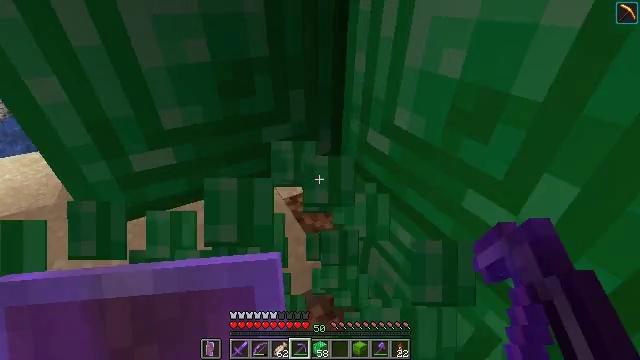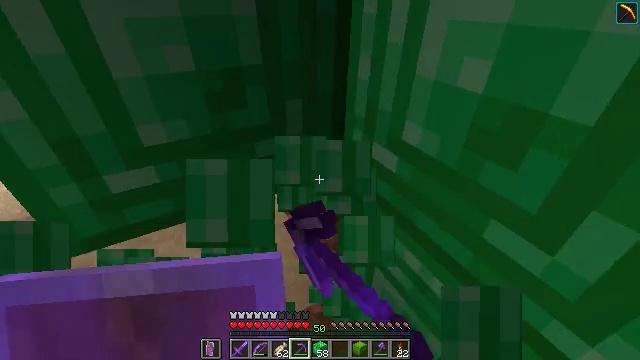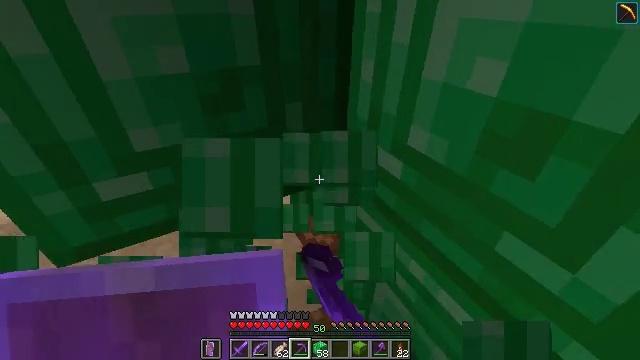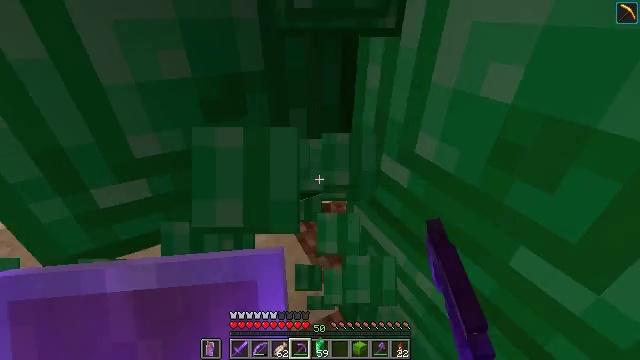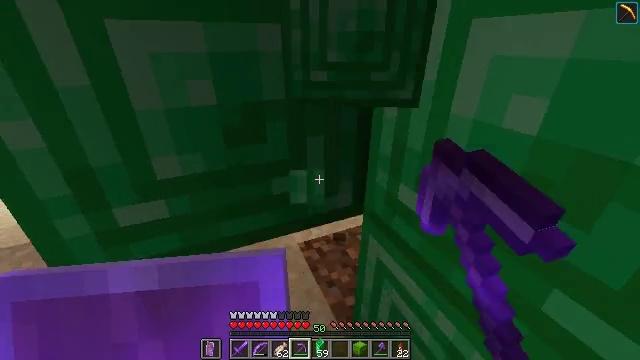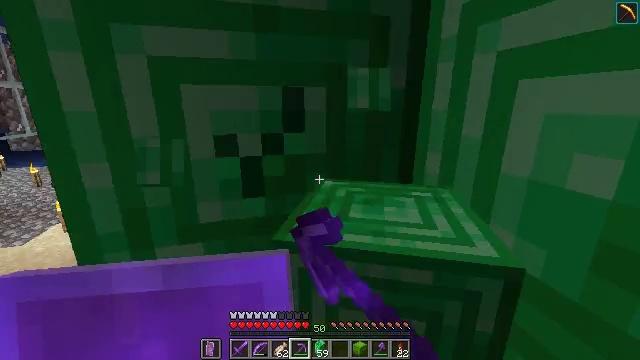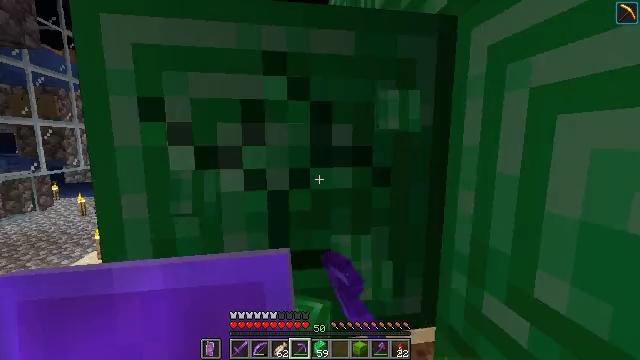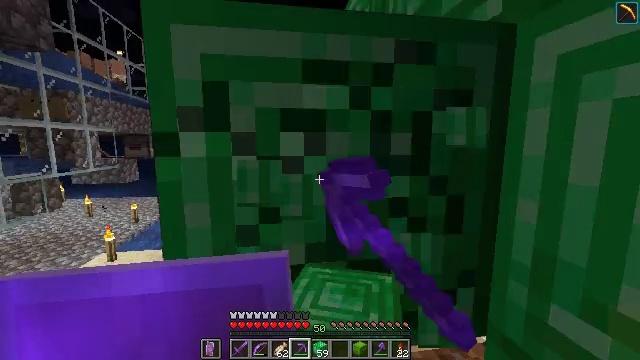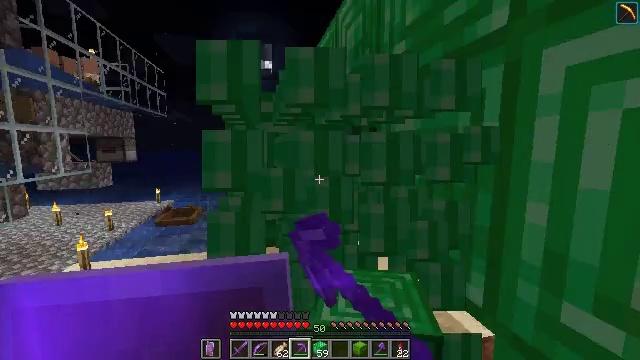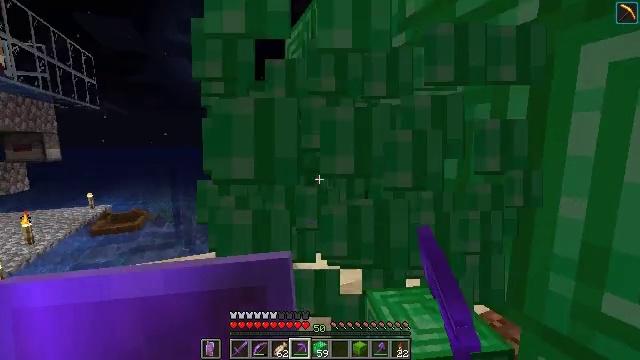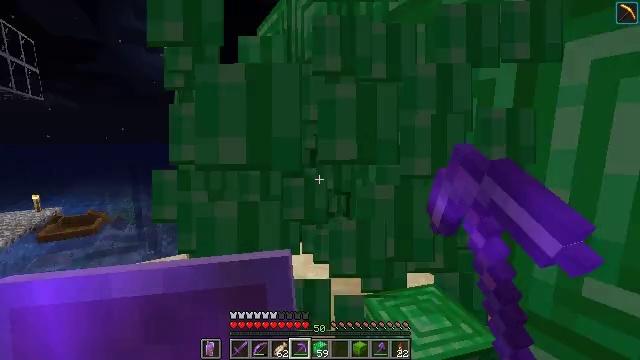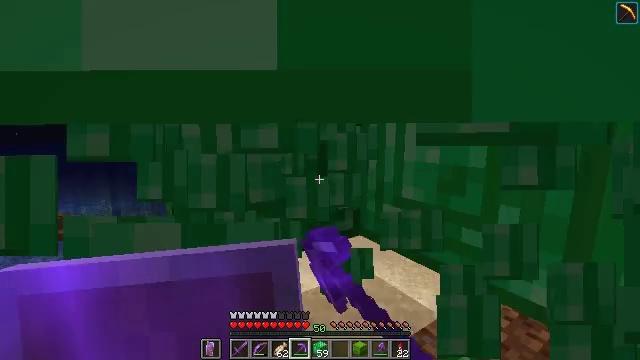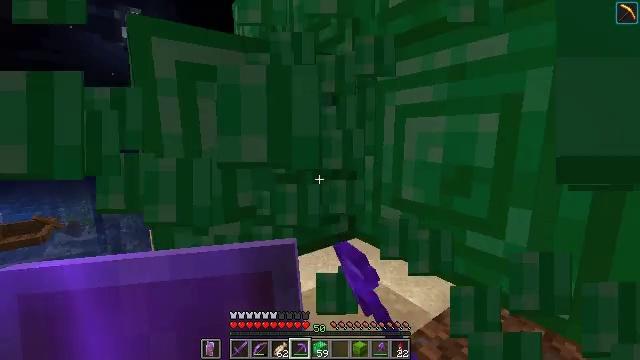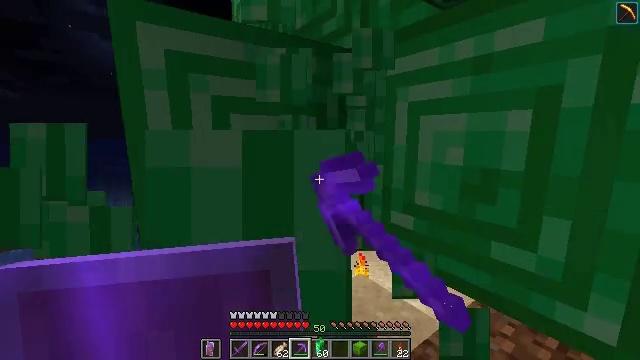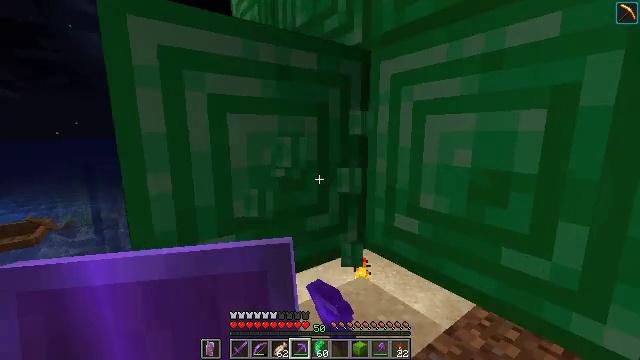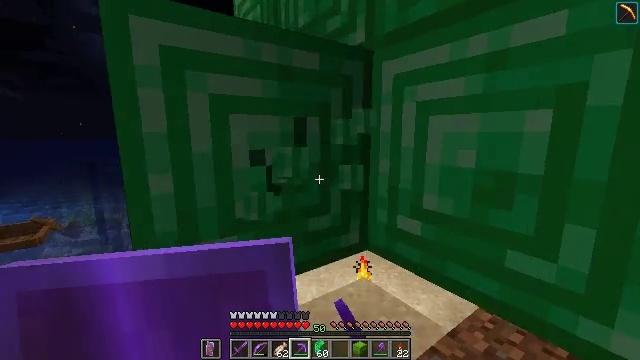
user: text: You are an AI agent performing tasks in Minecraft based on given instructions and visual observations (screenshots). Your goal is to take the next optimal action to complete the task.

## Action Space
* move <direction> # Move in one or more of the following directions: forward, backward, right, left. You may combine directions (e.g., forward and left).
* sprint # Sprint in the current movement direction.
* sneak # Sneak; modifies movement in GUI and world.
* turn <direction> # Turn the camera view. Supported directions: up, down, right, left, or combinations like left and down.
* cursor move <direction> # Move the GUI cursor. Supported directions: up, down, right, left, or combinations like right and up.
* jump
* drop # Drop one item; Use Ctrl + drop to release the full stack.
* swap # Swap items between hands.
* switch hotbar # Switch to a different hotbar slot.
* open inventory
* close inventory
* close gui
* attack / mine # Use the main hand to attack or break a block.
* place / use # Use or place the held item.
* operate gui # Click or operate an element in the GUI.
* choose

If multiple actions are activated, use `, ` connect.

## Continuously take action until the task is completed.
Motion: motion action
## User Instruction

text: Mine the emerald block.
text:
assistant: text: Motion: attack / mine
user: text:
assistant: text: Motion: attack / mine
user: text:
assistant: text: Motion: turn up, attack / mine
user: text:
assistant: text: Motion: turn left and up, attack / mine
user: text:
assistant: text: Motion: turn left and up, attack / mine
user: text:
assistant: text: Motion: move left, turn left and up, attack / mine
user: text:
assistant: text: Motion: move left, attack / mine
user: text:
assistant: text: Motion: move forward and move left, turn right, attack / mine
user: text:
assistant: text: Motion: move forward and move left, turn right, attack / mine
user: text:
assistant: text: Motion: move forward, turn right and down, attack / mine
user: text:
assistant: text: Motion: move forward, turn right, attack / mine
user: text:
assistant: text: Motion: turn right, attack / mine
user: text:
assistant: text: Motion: attack / mine
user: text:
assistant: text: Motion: attack / mine
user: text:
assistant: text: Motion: attack / mine
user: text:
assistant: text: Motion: turn left and up, attack / mine
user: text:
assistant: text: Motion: move forward, turn left and up, attack / mine
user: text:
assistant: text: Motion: move forward, attack / mine
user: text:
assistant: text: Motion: move forward, turn right and down, attack / mine
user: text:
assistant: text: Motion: move forward, turn right, attack / mine
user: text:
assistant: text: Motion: attack / mine
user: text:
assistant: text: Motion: attack / mine
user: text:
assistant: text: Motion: attack / mine
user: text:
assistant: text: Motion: attack / mine
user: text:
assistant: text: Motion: move forward, attack / mine
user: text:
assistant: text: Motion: move forward, turn left and down, attack / mine
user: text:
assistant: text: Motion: move forward, turn left and down, attack / mine
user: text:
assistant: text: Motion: move forward, turn left, attack / mine
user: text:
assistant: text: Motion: move forward, attack / mine
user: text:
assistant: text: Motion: turn left, attack / mine